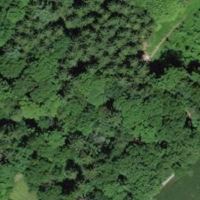
EUNIS habitat code: 41
Species observed at this site:
Fagus sylvatica